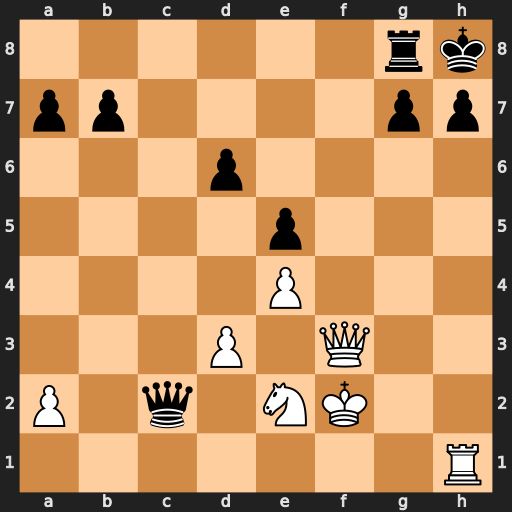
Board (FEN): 6rk/pp4pp/3p4/4p3/4P3/3P1Q2/P1q1NK2/7R
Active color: w
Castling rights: -
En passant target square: -
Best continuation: Rxh7+ Kxh7 Qh5#